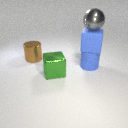
large blue rubber cylinder below large blue rubber cube